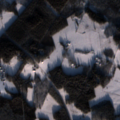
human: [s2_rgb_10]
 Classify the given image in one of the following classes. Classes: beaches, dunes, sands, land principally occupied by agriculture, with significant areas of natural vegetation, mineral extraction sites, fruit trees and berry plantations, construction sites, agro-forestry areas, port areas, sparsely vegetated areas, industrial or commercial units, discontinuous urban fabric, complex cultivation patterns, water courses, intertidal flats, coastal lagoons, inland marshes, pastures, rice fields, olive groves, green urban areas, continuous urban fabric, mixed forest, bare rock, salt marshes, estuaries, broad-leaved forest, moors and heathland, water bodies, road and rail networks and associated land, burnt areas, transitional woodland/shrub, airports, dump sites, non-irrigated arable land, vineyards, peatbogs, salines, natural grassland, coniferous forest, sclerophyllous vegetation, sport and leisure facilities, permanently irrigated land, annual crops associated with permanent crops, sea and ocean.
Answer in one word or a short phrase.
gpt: non-irrigated arable land, land principally occupied by agriculture, with significant areas of natural vegetation, coniferous forest, mixed forest, transitional woodland/shrub